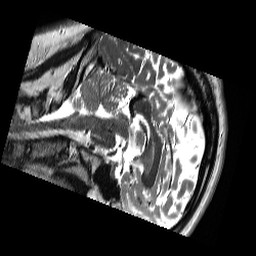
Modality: T2w
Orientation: sagittal
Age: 20
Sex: male